Interaction volume radius: 10 \u00c5
Interaction volume height: 15 \u00c5
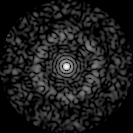
Disorder parameter: 0.8266